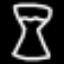
Label: hourglass